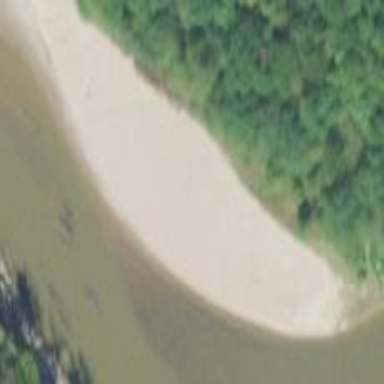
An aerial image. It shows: Sandy beach.